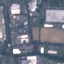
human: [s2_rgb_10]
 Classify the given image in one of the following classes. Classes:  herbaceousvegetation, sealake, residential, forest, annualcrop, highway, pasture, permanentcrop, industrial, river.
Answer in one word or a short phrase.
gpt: Industrial